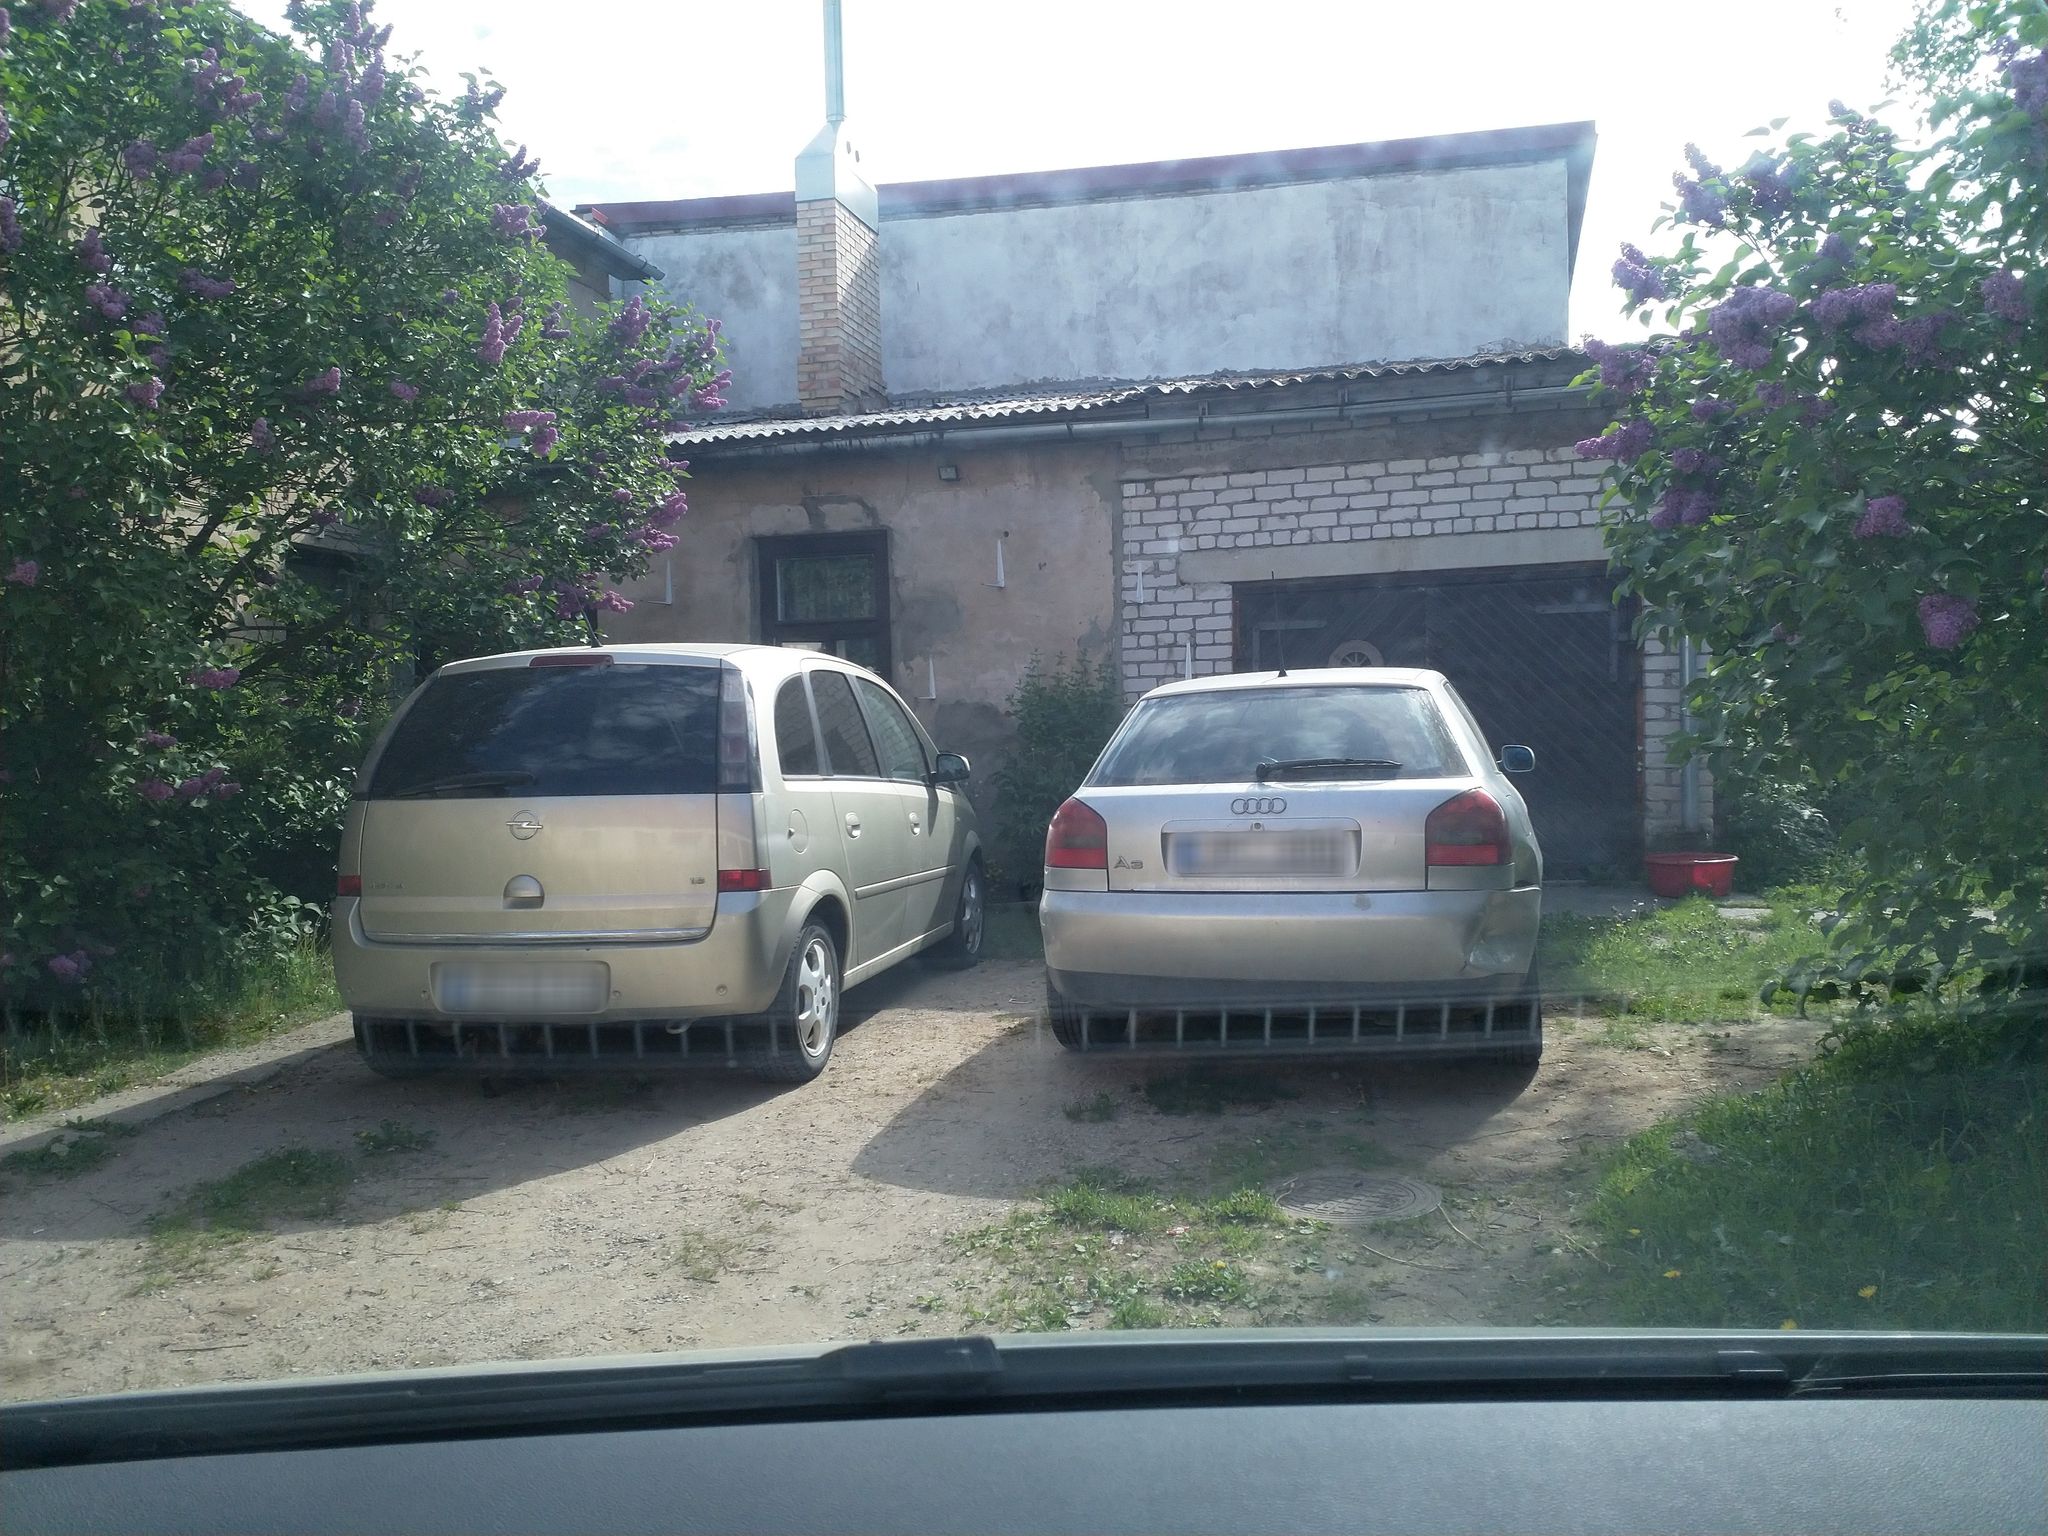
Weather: clear
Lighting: day
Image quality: good
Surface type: driving surface
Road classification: footway, residential
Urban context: rural cluster
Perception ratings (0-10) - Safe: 2.42, Lively: 5.04, Beautiful: 3.87, Boring: 6.42, Depressing: 7.17, Wealthy: 4.4